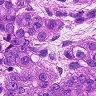
Metastatic tissue present: yes